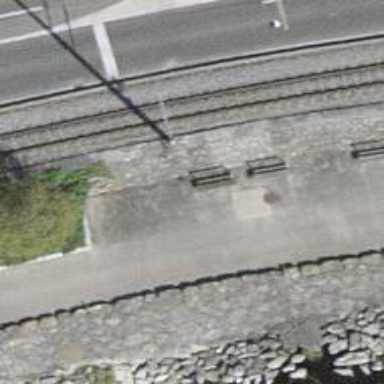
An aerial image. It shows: Brown bench in the vicinity.